Field crop: maize
Growth stage: 2
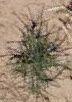
Species: salsola